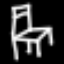
Label: chair